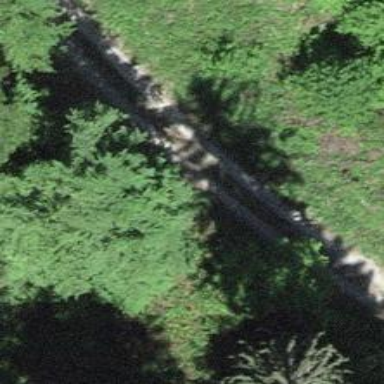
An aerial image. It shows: Compacted track road with grade3 tracktype.